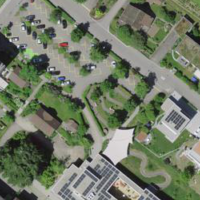
EUNIS habitat code: 54
Species observed at this site:
Vinca major